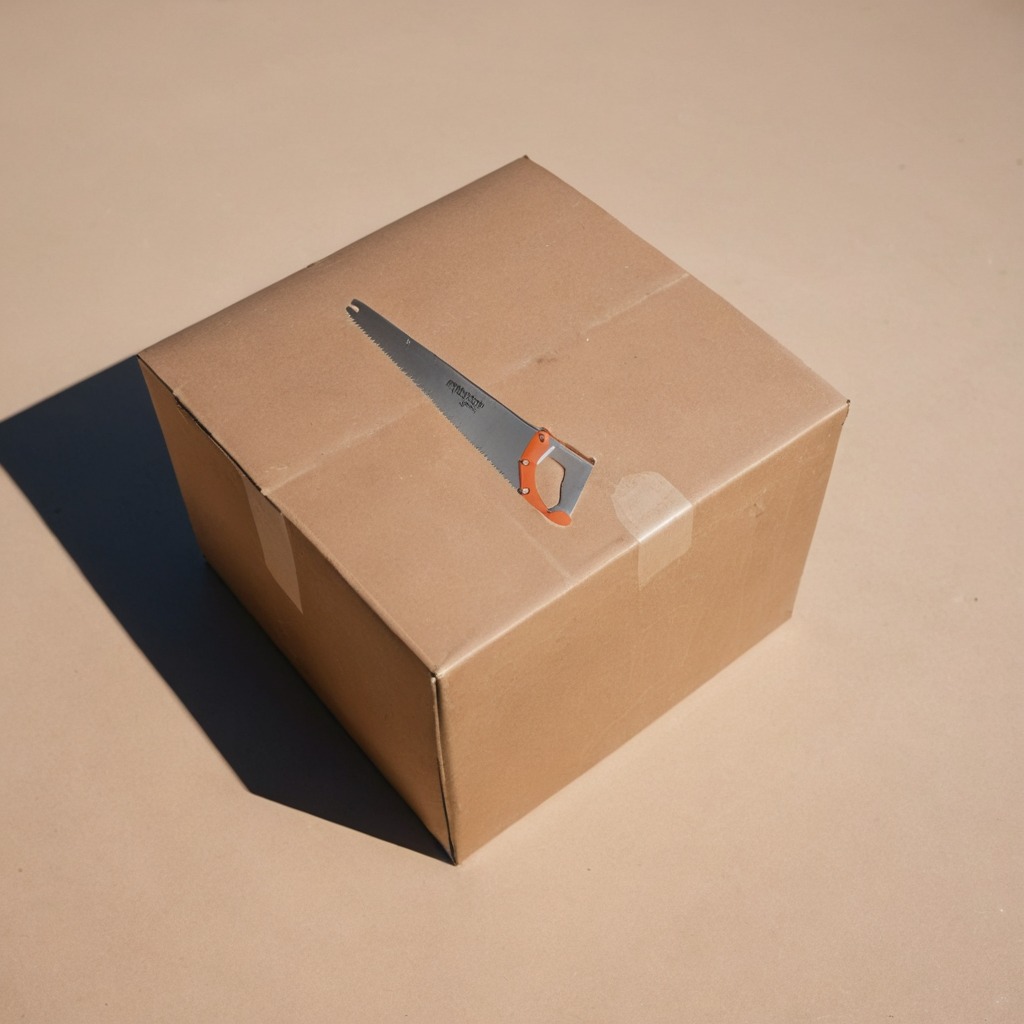
A metal saw lies on the cardboard box surface.